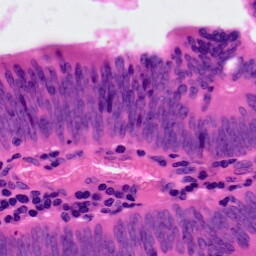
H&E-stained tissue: Colon